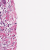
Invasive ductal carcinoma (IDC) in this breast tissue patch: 0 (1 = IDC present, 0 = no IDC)